Question: Lets say i have the following HTML:
'''
<div class="parent">
<div class="square-child"></div>
</div>
'''
What i'm trying to accomplish is having the 'square-child' fill out as much of its parent, without losing propertions, and staying centered at all time. I have made a sketch with the 'square-child'being showed in red and 'parent'being showed in green.

I was reading the following SO-question, but couldn't get it centered: <URL>
EDIT: Added fiddle <URL>
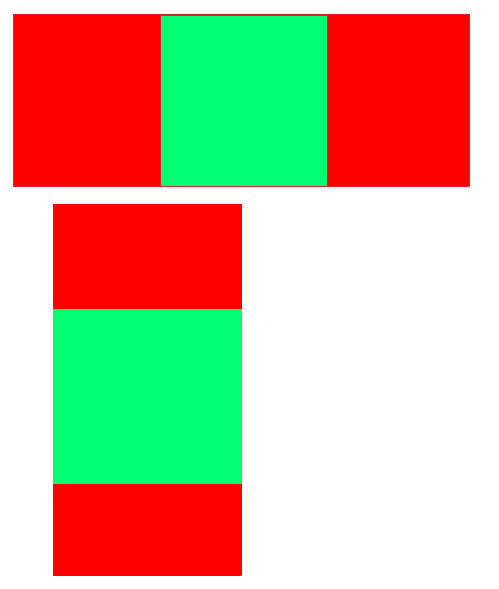
Answer: Maybe something like this would help:
<URL>
'''
$(".visual").animate({
width: "600px",
height: "300px"
}, 2000, function () {
// Animation complete.
});
'''
'''
.visual {
background-color:lightblue;
position:absolute;
overflow:hidden;
width:250px;
height:600px;
}
.parent {
width:auto;
height:100% !important;
position: relative;
display: block;
}
.parent .square-child {
position: absolute;
top: 0;
bottom: 0;
left: 0;
right: 0;
background-repeat:no-repeat;
background-size:cover;
background-position: center;
background-image: url('http://lorempixel.com/output/abstract-q-g-850-480-8.jpg');
width: 50%;
height: 0;
padding-bottom: 50%;
margin: auto;
}
'''
'''
<script src="https://ajax.googleapis.com/ajax/libs/jquery/2.1.1/jquery.min.js"></script>
<div class="visual">
<div class="parent">
<div class="square-child"></div>
</div>
</div>
'''